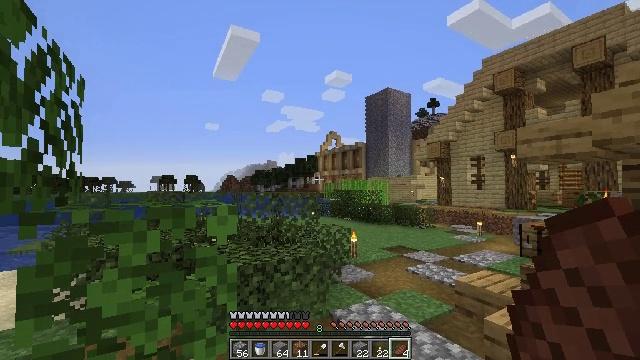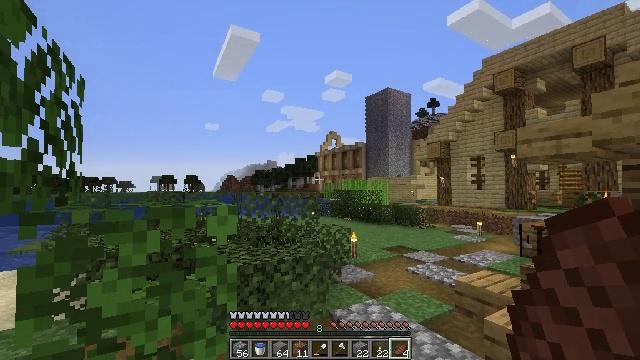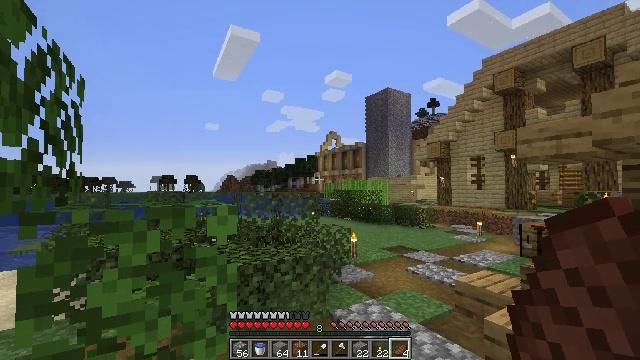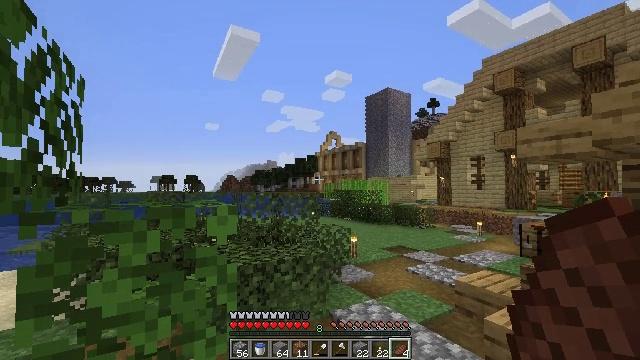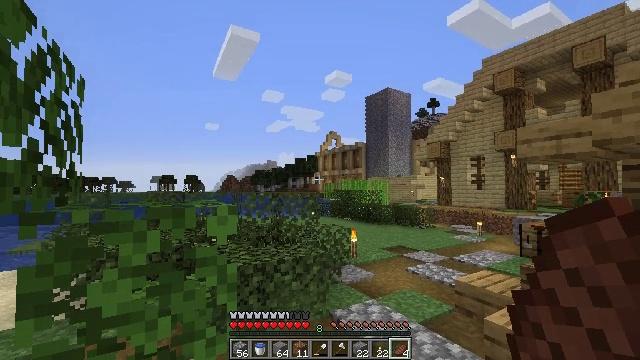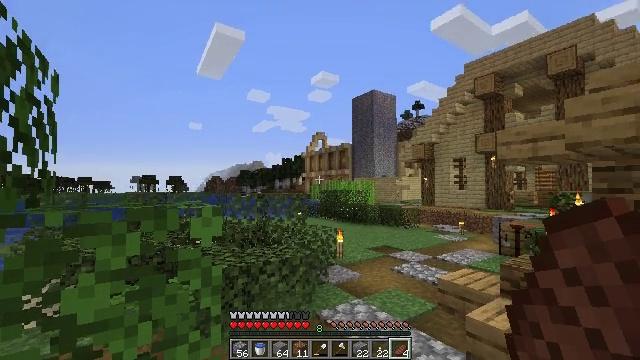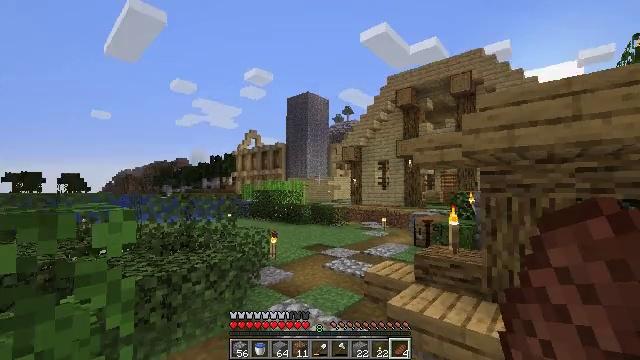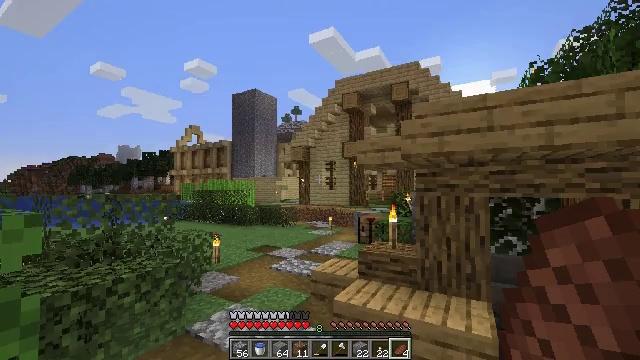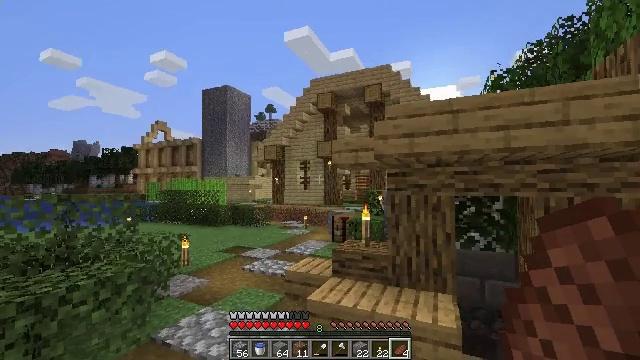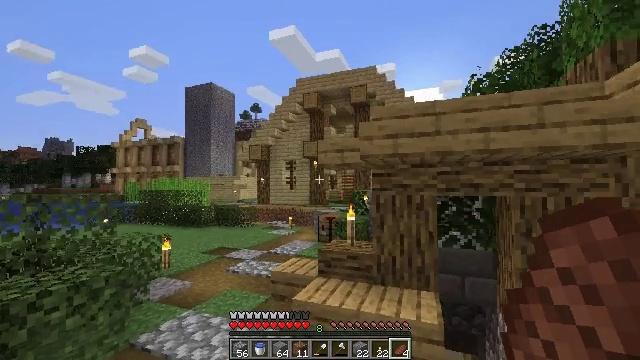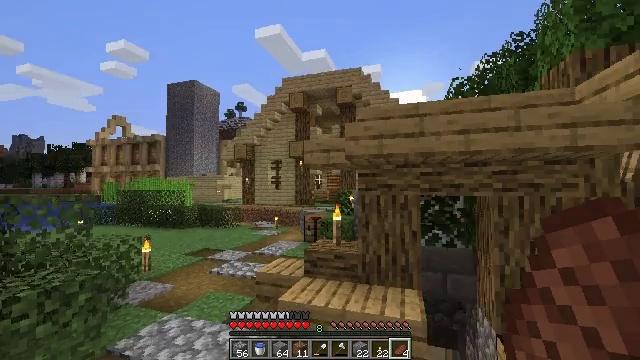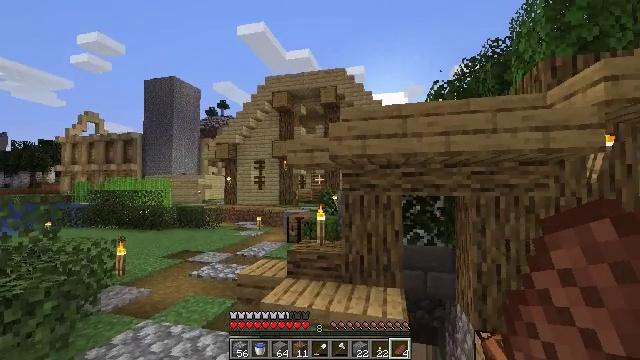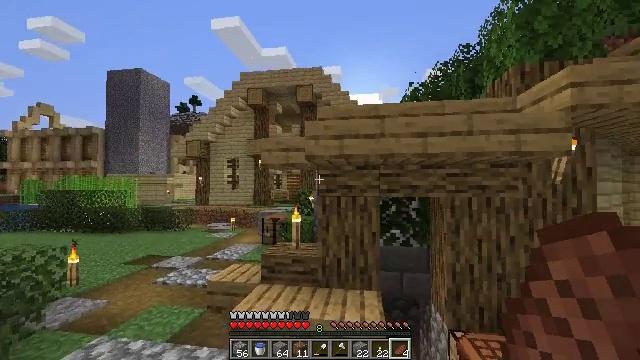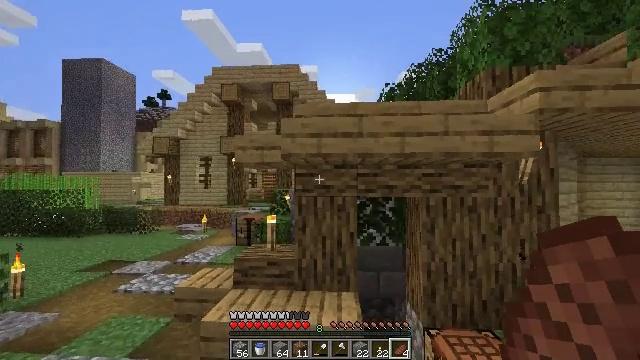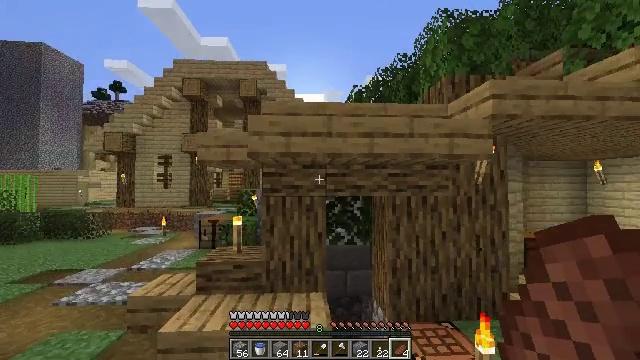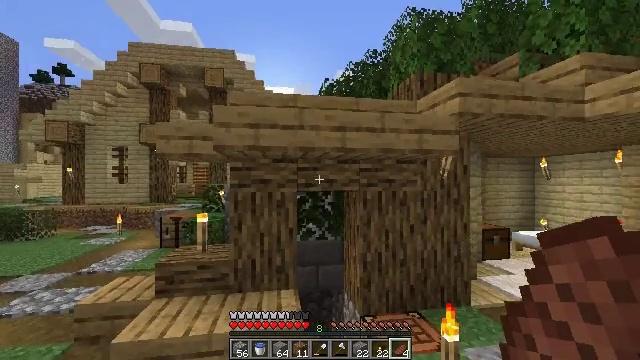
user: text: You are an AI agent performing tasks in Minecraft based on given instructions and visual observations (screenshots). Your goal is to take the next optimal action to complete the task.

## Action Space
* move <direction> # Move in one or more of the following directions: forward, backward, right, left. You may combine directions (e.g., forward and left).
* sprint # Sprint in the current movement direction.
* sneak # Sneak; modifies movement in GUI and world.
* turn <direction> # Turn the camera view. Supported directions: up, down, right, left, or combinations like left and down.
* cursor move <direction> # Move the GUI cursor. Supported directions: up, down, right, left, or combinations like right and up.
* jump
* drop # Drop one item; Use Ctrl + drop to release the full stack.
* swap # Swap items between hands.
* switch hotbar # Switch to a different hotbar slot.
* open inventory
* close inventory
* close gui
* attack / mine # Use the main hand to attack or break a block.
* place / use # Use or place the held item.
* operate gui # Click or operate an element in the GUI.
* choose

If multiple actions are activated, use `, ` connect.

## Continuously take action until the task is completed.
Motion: motion action
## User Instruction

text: Create stone bricks using the crafting interface.
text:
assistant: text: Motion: no_op
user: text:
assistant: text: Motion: no_op
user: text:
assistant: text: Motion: no_op
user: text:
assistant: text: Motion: no_op
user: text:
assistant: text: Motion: turn right
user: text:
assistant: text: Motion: turn right
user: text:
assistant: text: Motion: turn right
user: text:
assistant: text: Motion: turn right
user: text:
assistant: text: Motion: turn right
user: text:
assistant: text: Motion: turn right
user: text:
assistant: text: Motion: move forward, turn right
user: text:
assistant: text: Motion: move forward, turn right
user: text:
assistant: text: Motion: turn right
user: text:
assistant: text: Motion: turn right
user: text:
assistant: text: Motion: move forward, turn right and down
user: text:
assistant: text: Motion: move forward, turn right
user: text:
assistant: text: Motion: move forward, turn right
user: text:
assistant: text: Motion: move forward, turn right
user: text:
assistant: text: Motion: move forward, turn right and down
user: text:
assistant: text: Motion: move forward, turn right
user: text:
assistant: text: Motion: move forward
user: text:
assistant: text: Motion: move forward and move right
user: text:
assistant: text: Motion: move forward and move right
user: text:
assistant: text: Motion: move forward and move right
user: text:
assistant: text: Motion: move forward and move right
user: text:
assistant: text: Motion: move forward and move right
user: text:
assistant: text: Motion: move forward and move right
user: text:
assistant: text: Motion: move forward and move right
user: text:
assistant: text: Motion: move forward and move right
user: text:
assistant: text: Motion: move forward and move right